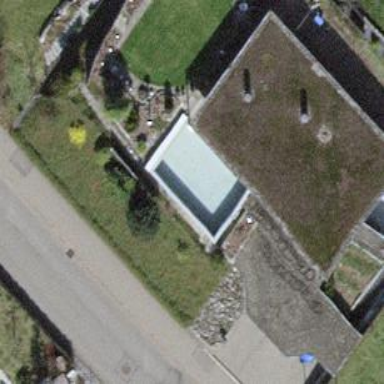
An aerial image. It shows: Swimming pool located in leisure land.